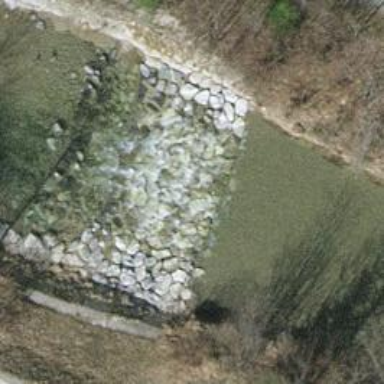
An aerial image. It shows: Weir along the waterway.